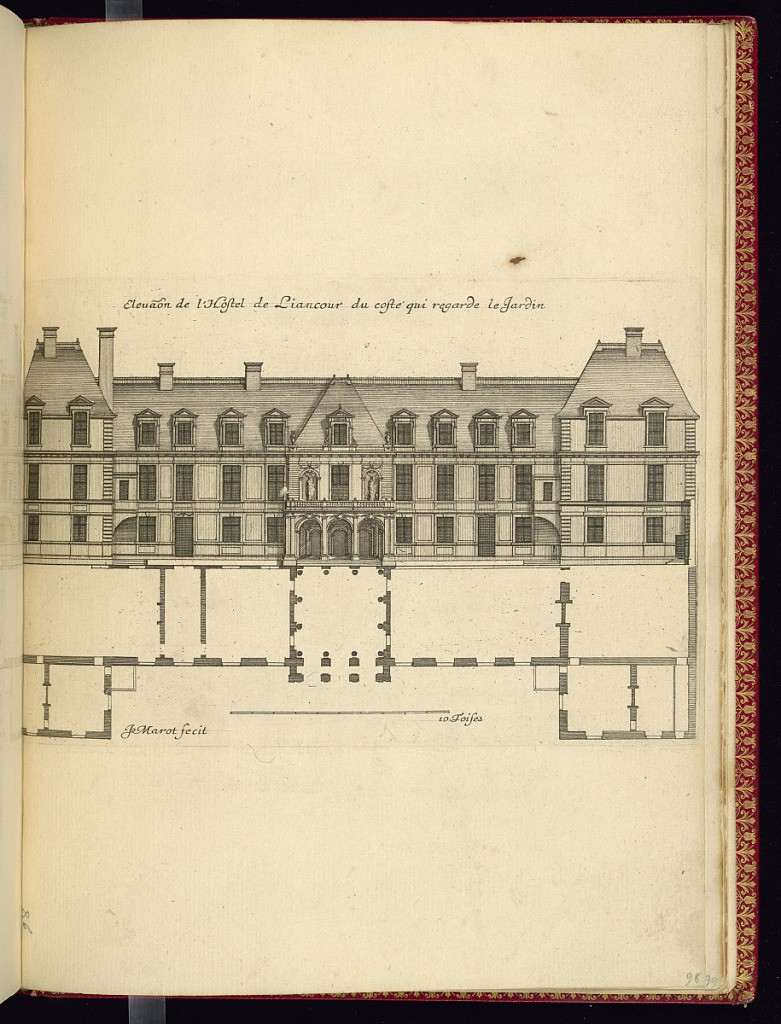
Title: Elevaon de l’Hostel de Liancour du costé qui regarde le Jardin
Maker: Jean Marot, French, 1619 - 1679
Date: ca.1635–ca.1660
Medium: Etching on laid paper
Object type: Print
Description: An architectural exterior elevation of a Hôtel particulier (grand house) with a floor plan and scale below. The façade features a grand portico entrance with three arches, a balcony above with balustrade and statues in niches, windows, and finials. The plate is titled and signed.